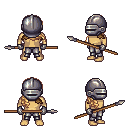
a pixel art fantasy rpg character, male body template, human, tanned skin, leather shoulder armor, metal pants, light blonde right-swept hairstyle, metal helm, metal gloves, spear, four views (front, back, left, right), 2x2 character sprite sheet, small pixel art, hard edges, no anti-aliasing